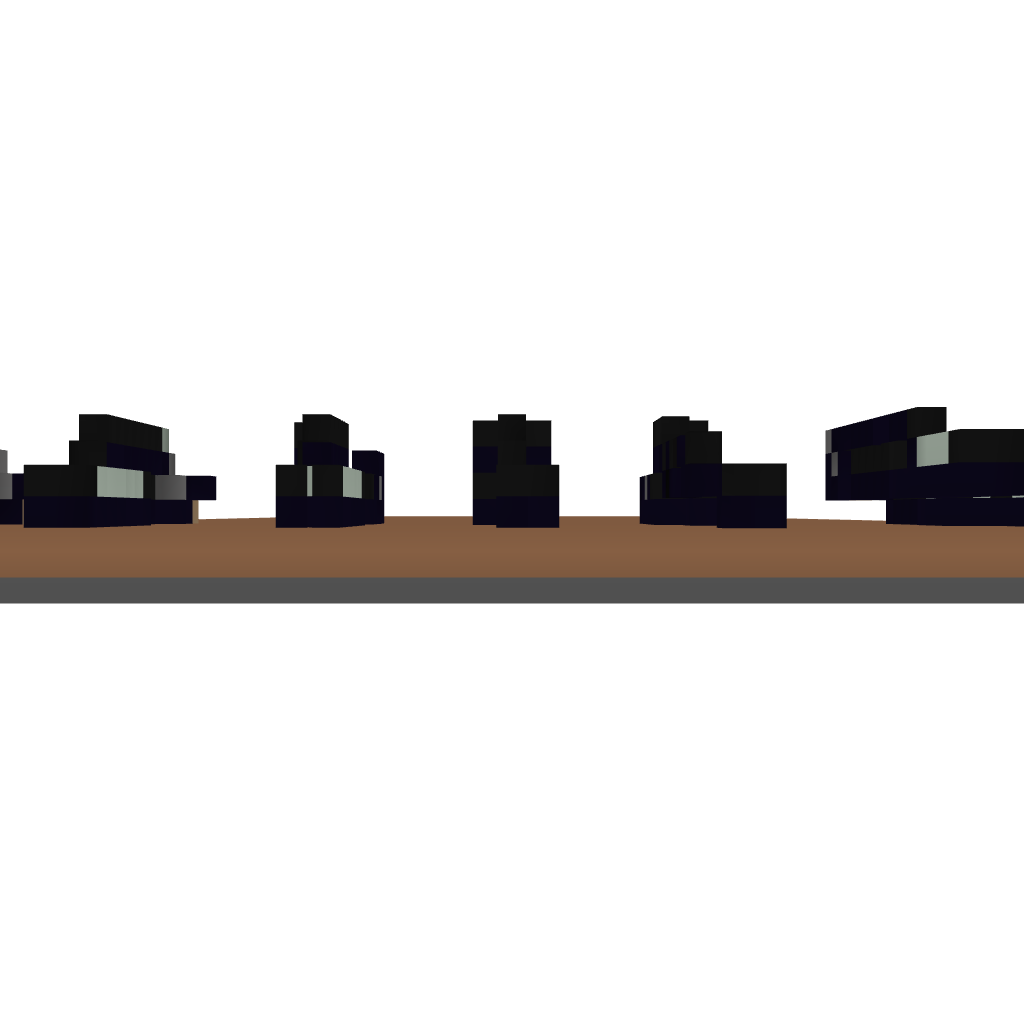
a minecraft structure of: Cannon test range